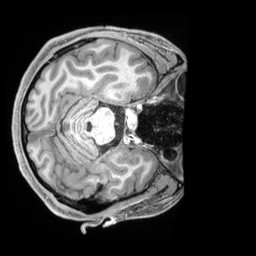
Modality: T1w
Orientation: axial
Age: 21
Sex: male
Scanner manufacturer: siemens
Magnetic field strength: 3 T
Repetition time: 2.4 s
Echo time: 0.00226 s